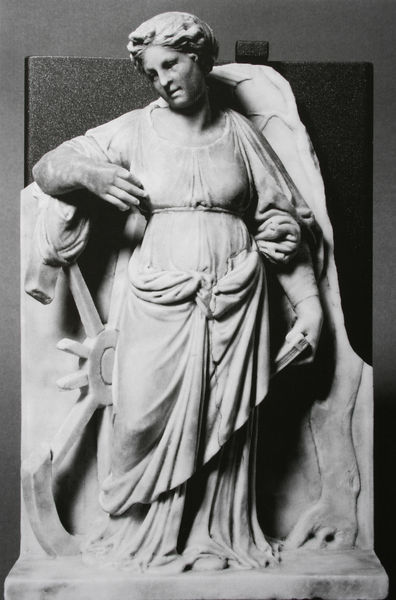
Titel: Hl. Katharina von Alexandrien
Künstler: Antonio Minelli
Standort: Modena
Institution: Galleria Estense
Schlagwörter: baum, fuß, hand, kopf, mann, schatten, weiß, ausschnitt, brust, busen, finger, frau, frisur, grau, haar, kleid, licht, marmor, mund, nase, schwarz, stirn, blick, dame, gürtel, tuch, jung, wand, arm, arme, augen, band, falten, gesicht, halten, knoten, sockel, stehen, stein, tragen, ärmel, bildnis, hände, portrait, porträt, figur, gewand, haare, stehend, stoff, frontal, kinn, lippen, locken, schulter, wald, karren, rund, sack, skulptur, statue, relief, taille, brüste, italien, schuhe, bäuerin, speichen, haarband, rad, wagenrad, hands, people, robes, white, women, belt, black, dress, face, female, gray, hair, nose, robe, table, woman, muse, kordel, socke, faltenwurf, kontrapost, plastik, plinthe, rüschen, raffung, geneigt, foto, fotografie, photographie, antike, buch, rechteck, schwarzweiß, gestik, photo, frauenfigur, kaputt, sandale, seiten, chwarz, sad, grab, antik, greek, roman, stone, toga, tree, mittelalter, girl, head, sun, costume, eyes, feet, achse, heilige, märtyrer, gerafft, unfertig, heilig, maria, black and white, fotographie, tunika, chin, grandmother, mouth, allegory, graus, nabe, aufnahme, zerbrochen, books, neigung, fairy, sculpture, antikisch, attribut, gemeißelt, standbild, grabmal, drape, marble, ancient, arms, cape, cloak, clothes, hochrelief, katharina, märtyrerin, circle, horse, fingers, goddess, godess, book, lips, cheek, tora, drapperie, gesture, forehead, trägerin, standing, märtyrium, body, stehle, grave, wheel, skulptut, broken, ürtel, vollrund, antikes gewand, fale, sttribut, diana, laundry, tired, buich, plough, draping, st. catherine, string, 20. jahrhundert, phot, carved, boobs, balck, stature, 3d, downcast, long dress, old women, cord, robed, dresss, solumn, mramor, spoke, cartwheel, wgowen, broken wheel, relief sculpture, women in art, st. catherine of alexandria, martrydom, saint cahterine, downcast expression, ribed, g[rtel, womanholz, greekk, gereek, maeble